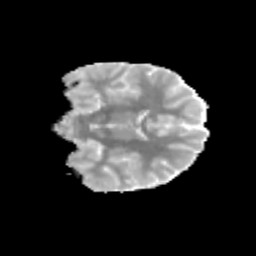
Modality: MD
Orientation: coronal
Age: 9
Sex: male
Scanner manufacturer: siemens
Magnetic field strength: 3 T
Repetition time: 3.8 s
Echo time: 0.07 s